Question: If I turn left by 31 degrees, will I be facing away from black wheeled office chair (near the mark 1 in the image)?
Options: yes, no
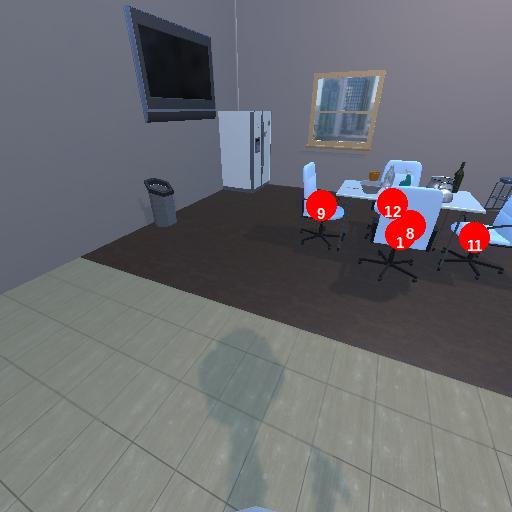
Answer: yes